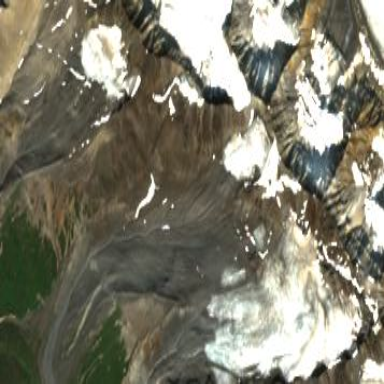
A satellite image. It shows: Majestic glacier in the distance.